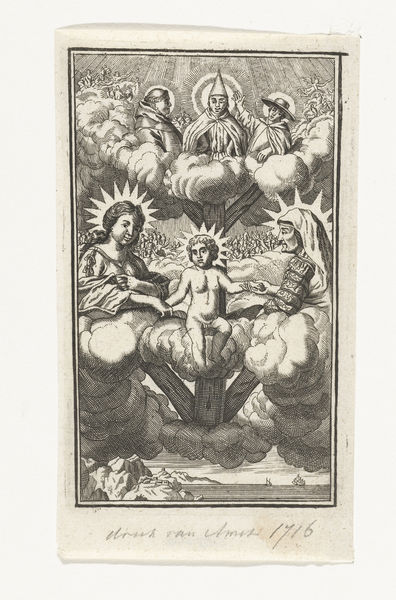
Titel: Anna te Drieën
Standort: Amsterdam
Institution: Rijksmuseum
Schlagwörter: christ, gravure, enfants, roi, enfant, marie, dessin, nuage, nuages, ange, jésus, sacre, dieu, religion, joseph, auréoles, religieux, magie, god, rois mages, jésus christ, 1716, sacrée